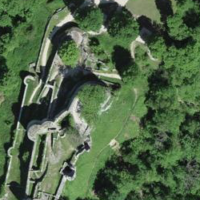
EUNIS habitat code: 55
Species observed at this site:
Certhia brachydactyla
Corvus corone
Dendrocopos major
Aegithalos caudatus
Buteo buteo
Phylloscopus collybita
Juniperus communis
Dendrocoptes medius
Campanula trachelium
Erithacus rubecula
Dryocopus martius
Pica pica
Sitta europaea
Garrulus glandarius
Fragaria vesca
Picus viridis
Corvus corax
Melica nutans
Podarcis muralis
Cyanistes caeruleus
Chloris chloris
Troglodytes troglodytes
Corvus frugilegus
Fringilla coelebs
Passer domesticus
Campanula rotundifolia
Lamium galeobdolon
Carduelis carduelis
Turdus merula
Columba palumbus
Parus major
Accipiter nisus
Delichon urbicum